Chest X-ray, PA view. Patient: 54 years old, sex M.
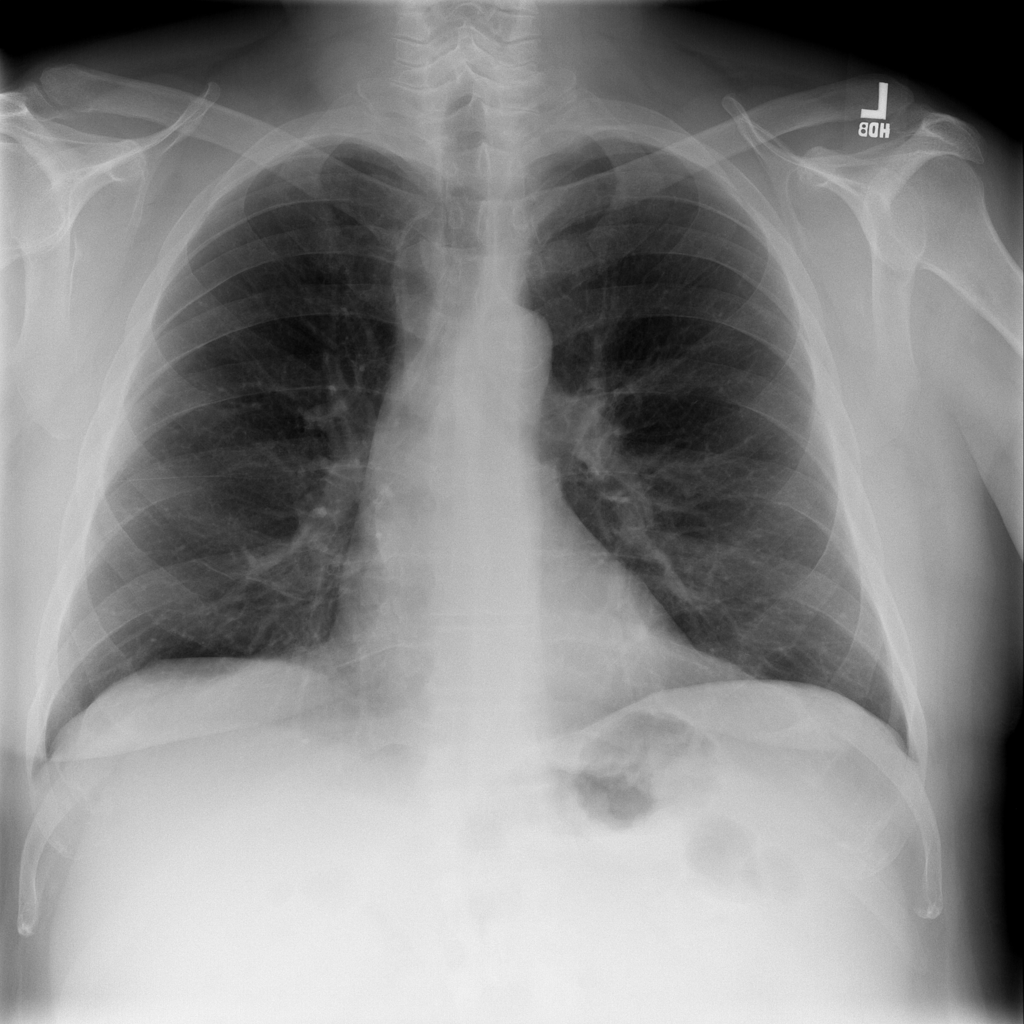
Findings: No Finding